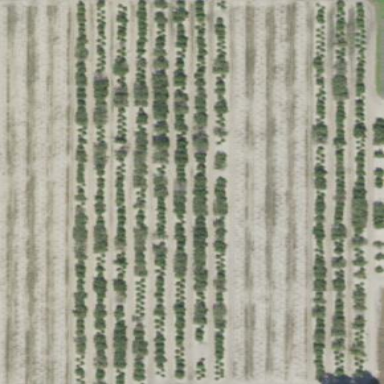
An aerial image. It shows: Orchard.